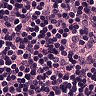
Metastatic tissue present: no